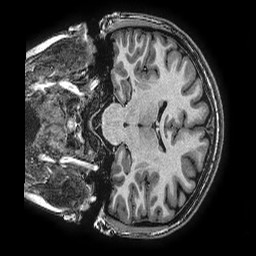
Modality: T1w
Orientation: coronal
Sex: female
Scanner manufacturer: ge
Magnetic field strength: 3 T
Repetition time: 0.0077 s
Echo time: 0.003436 s